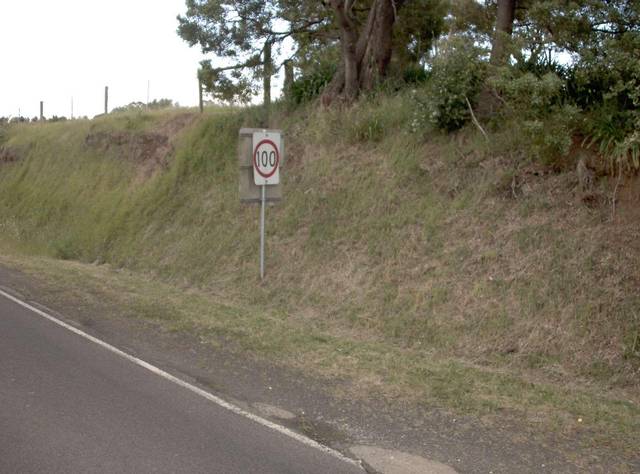
Region: Australia
Coordinates: -38.136, 145.934